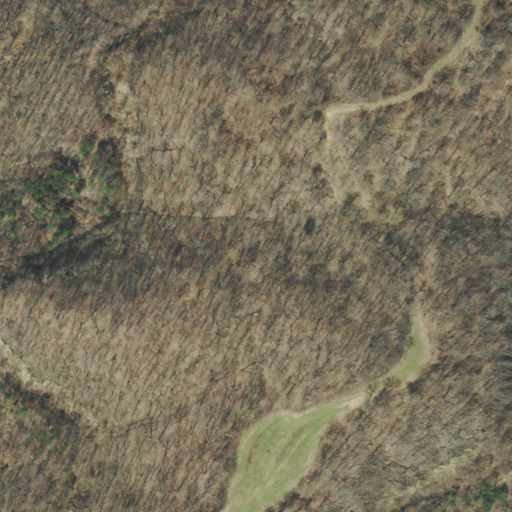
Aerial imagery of gap in Tennessee named Horse Gap containing deciduous forest, mixed forest, and shrub